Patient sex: M
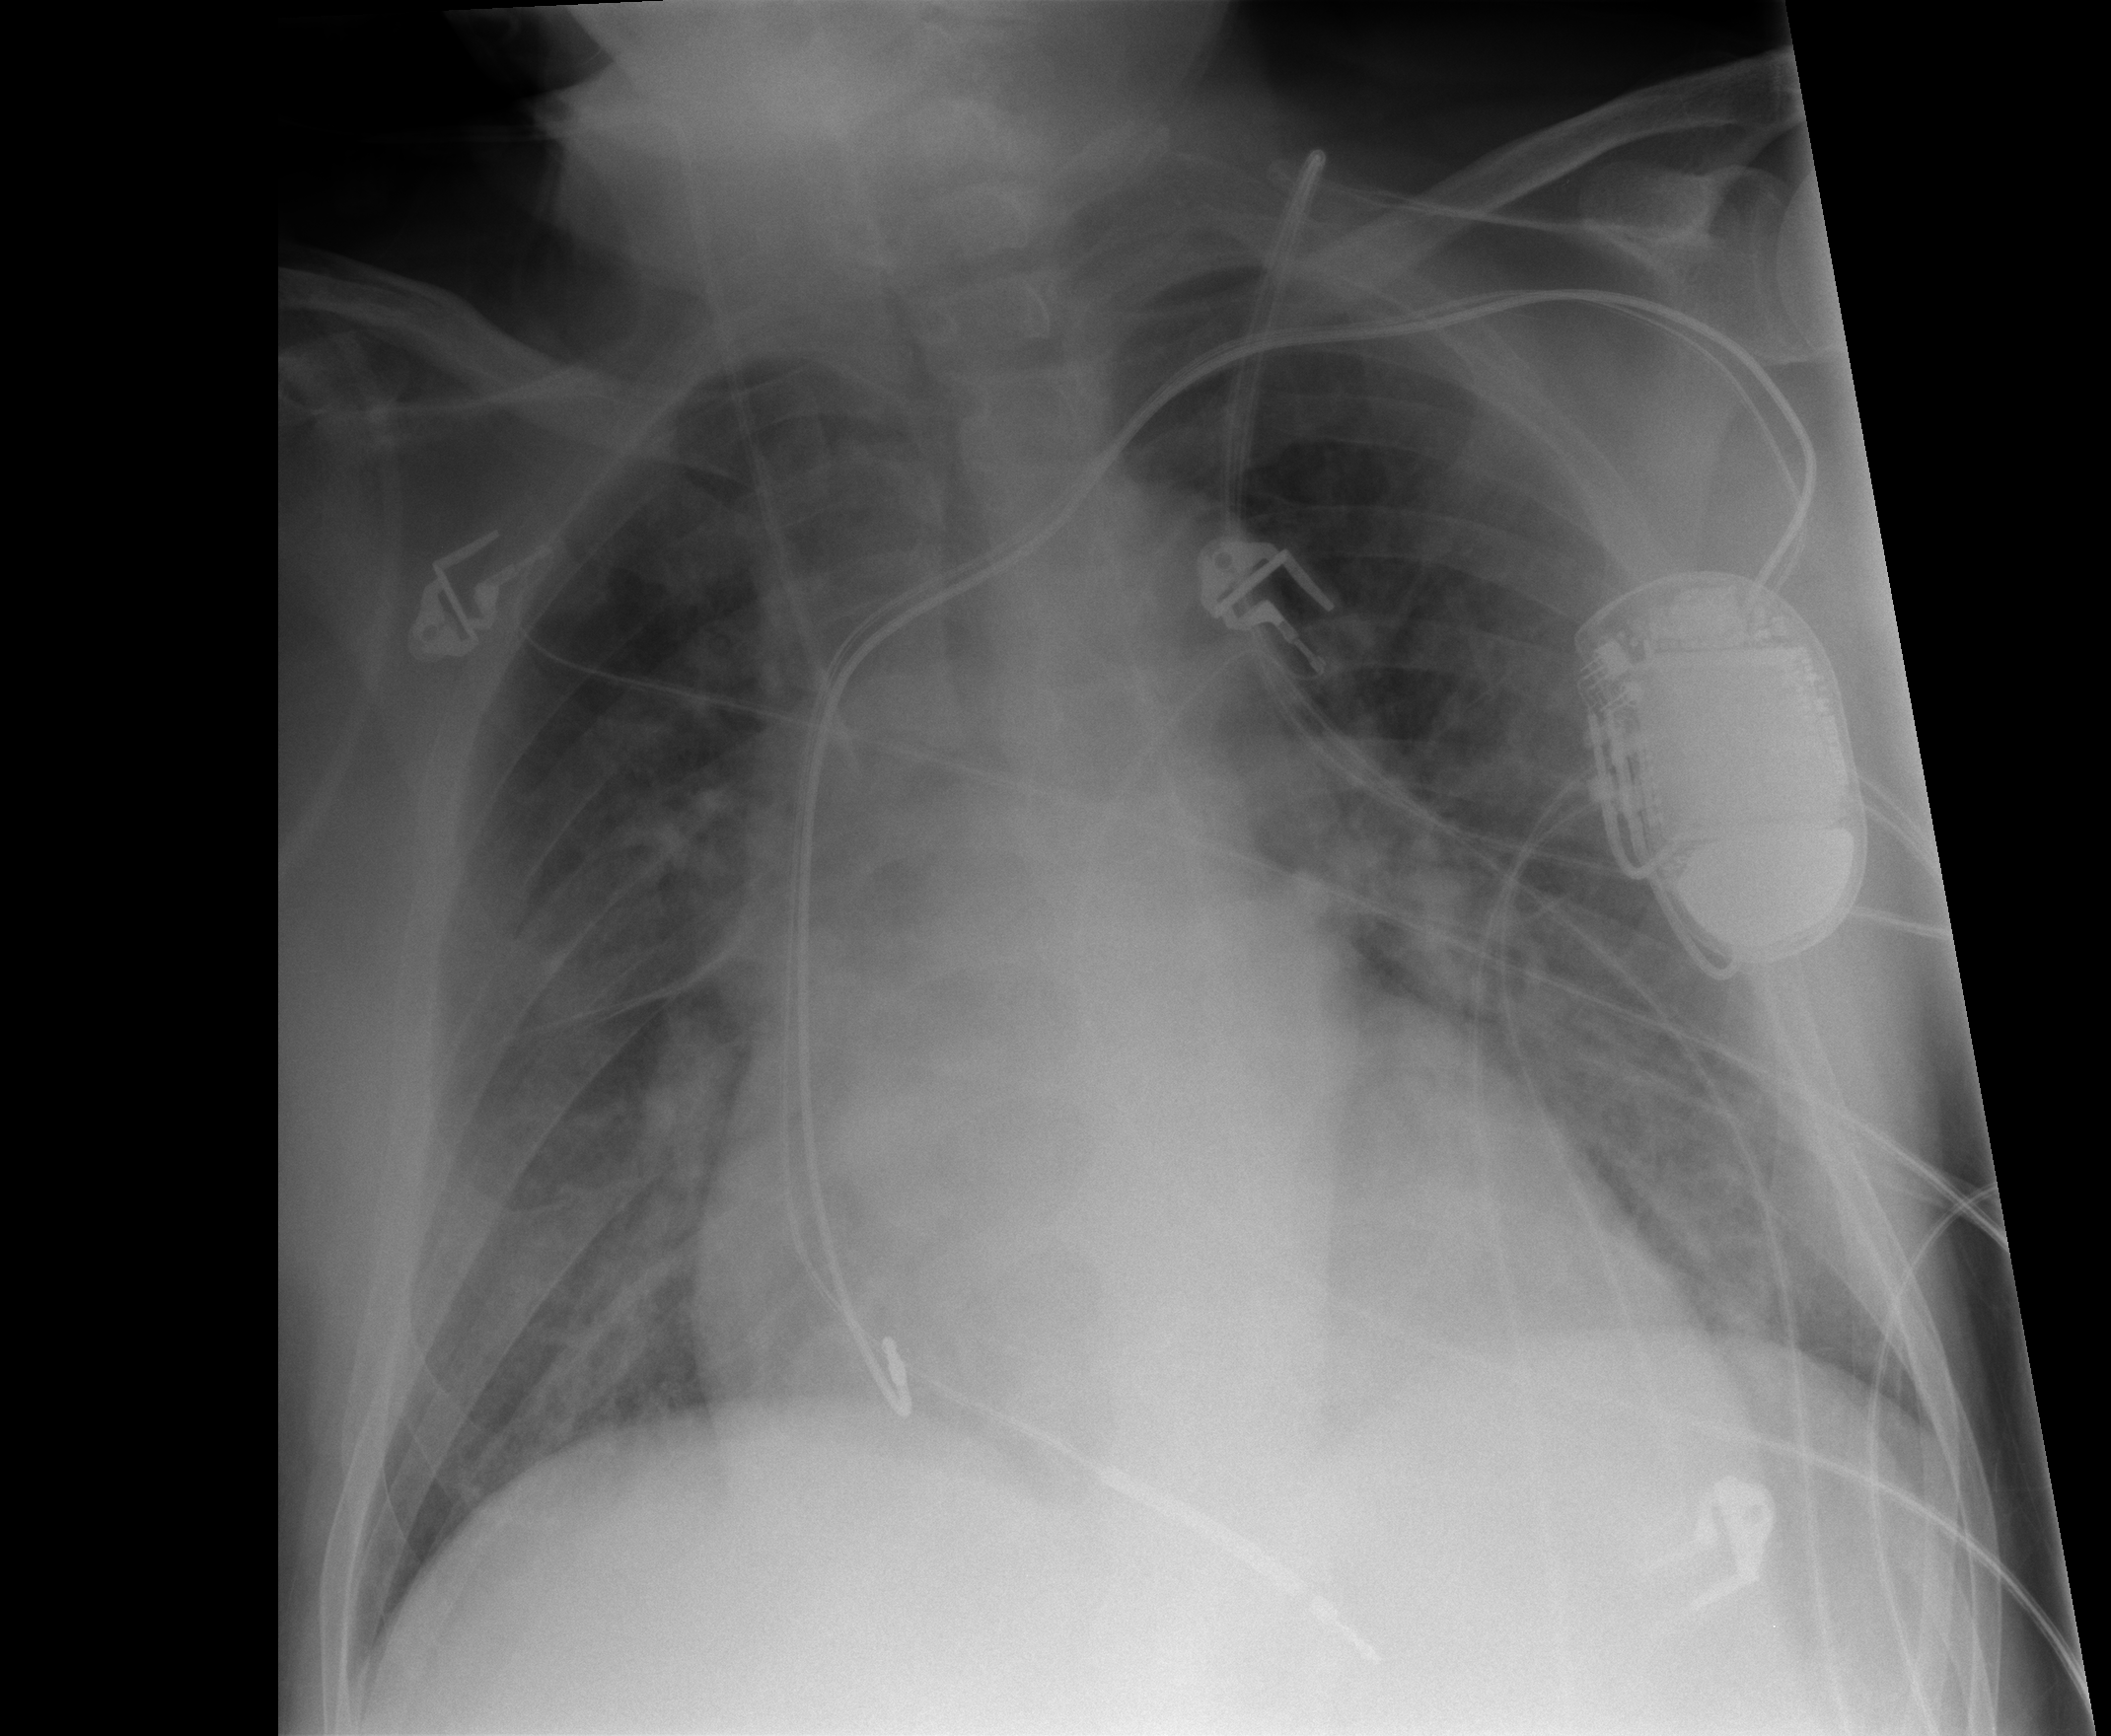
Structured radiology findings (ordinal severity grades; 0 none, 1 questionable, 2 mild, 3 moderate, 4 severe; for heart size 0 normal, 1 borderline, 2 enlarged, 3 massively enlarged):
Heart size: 2
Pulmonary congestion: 2
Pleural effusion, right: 0
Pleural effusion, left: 0
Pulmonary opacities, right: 0
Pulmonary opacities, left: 0
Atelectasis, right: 0
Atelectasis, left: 2